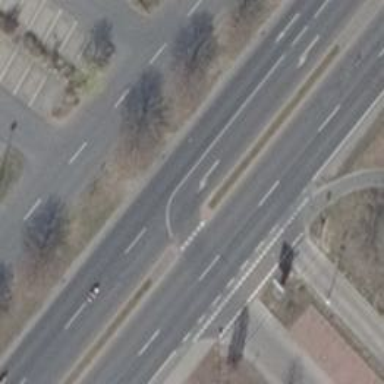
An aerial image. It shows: Secondary road with asphalt surface.